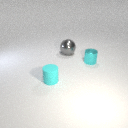
large gray metal sphere behind small cyan rubber cylinder